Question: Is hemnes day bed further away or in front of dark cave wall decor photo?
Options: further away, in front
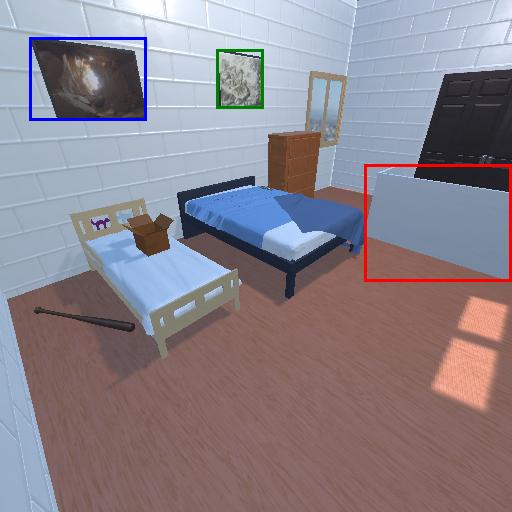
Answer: further away